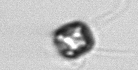
Label: Pyramimonas_longicauda